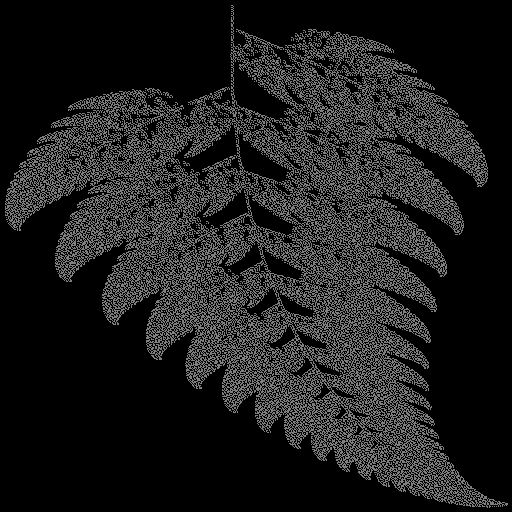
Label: spleenwort_fern